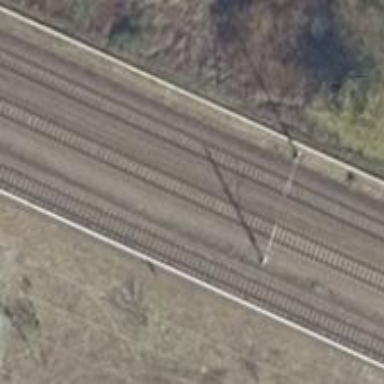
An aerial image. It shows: Railway track with contact lines for electrification.